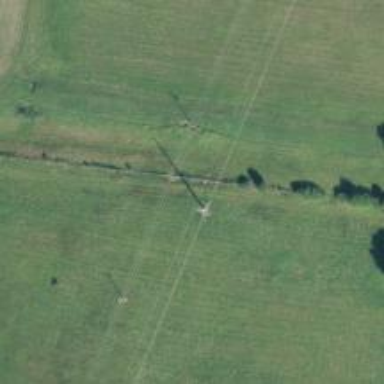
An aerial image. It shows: Power pole.